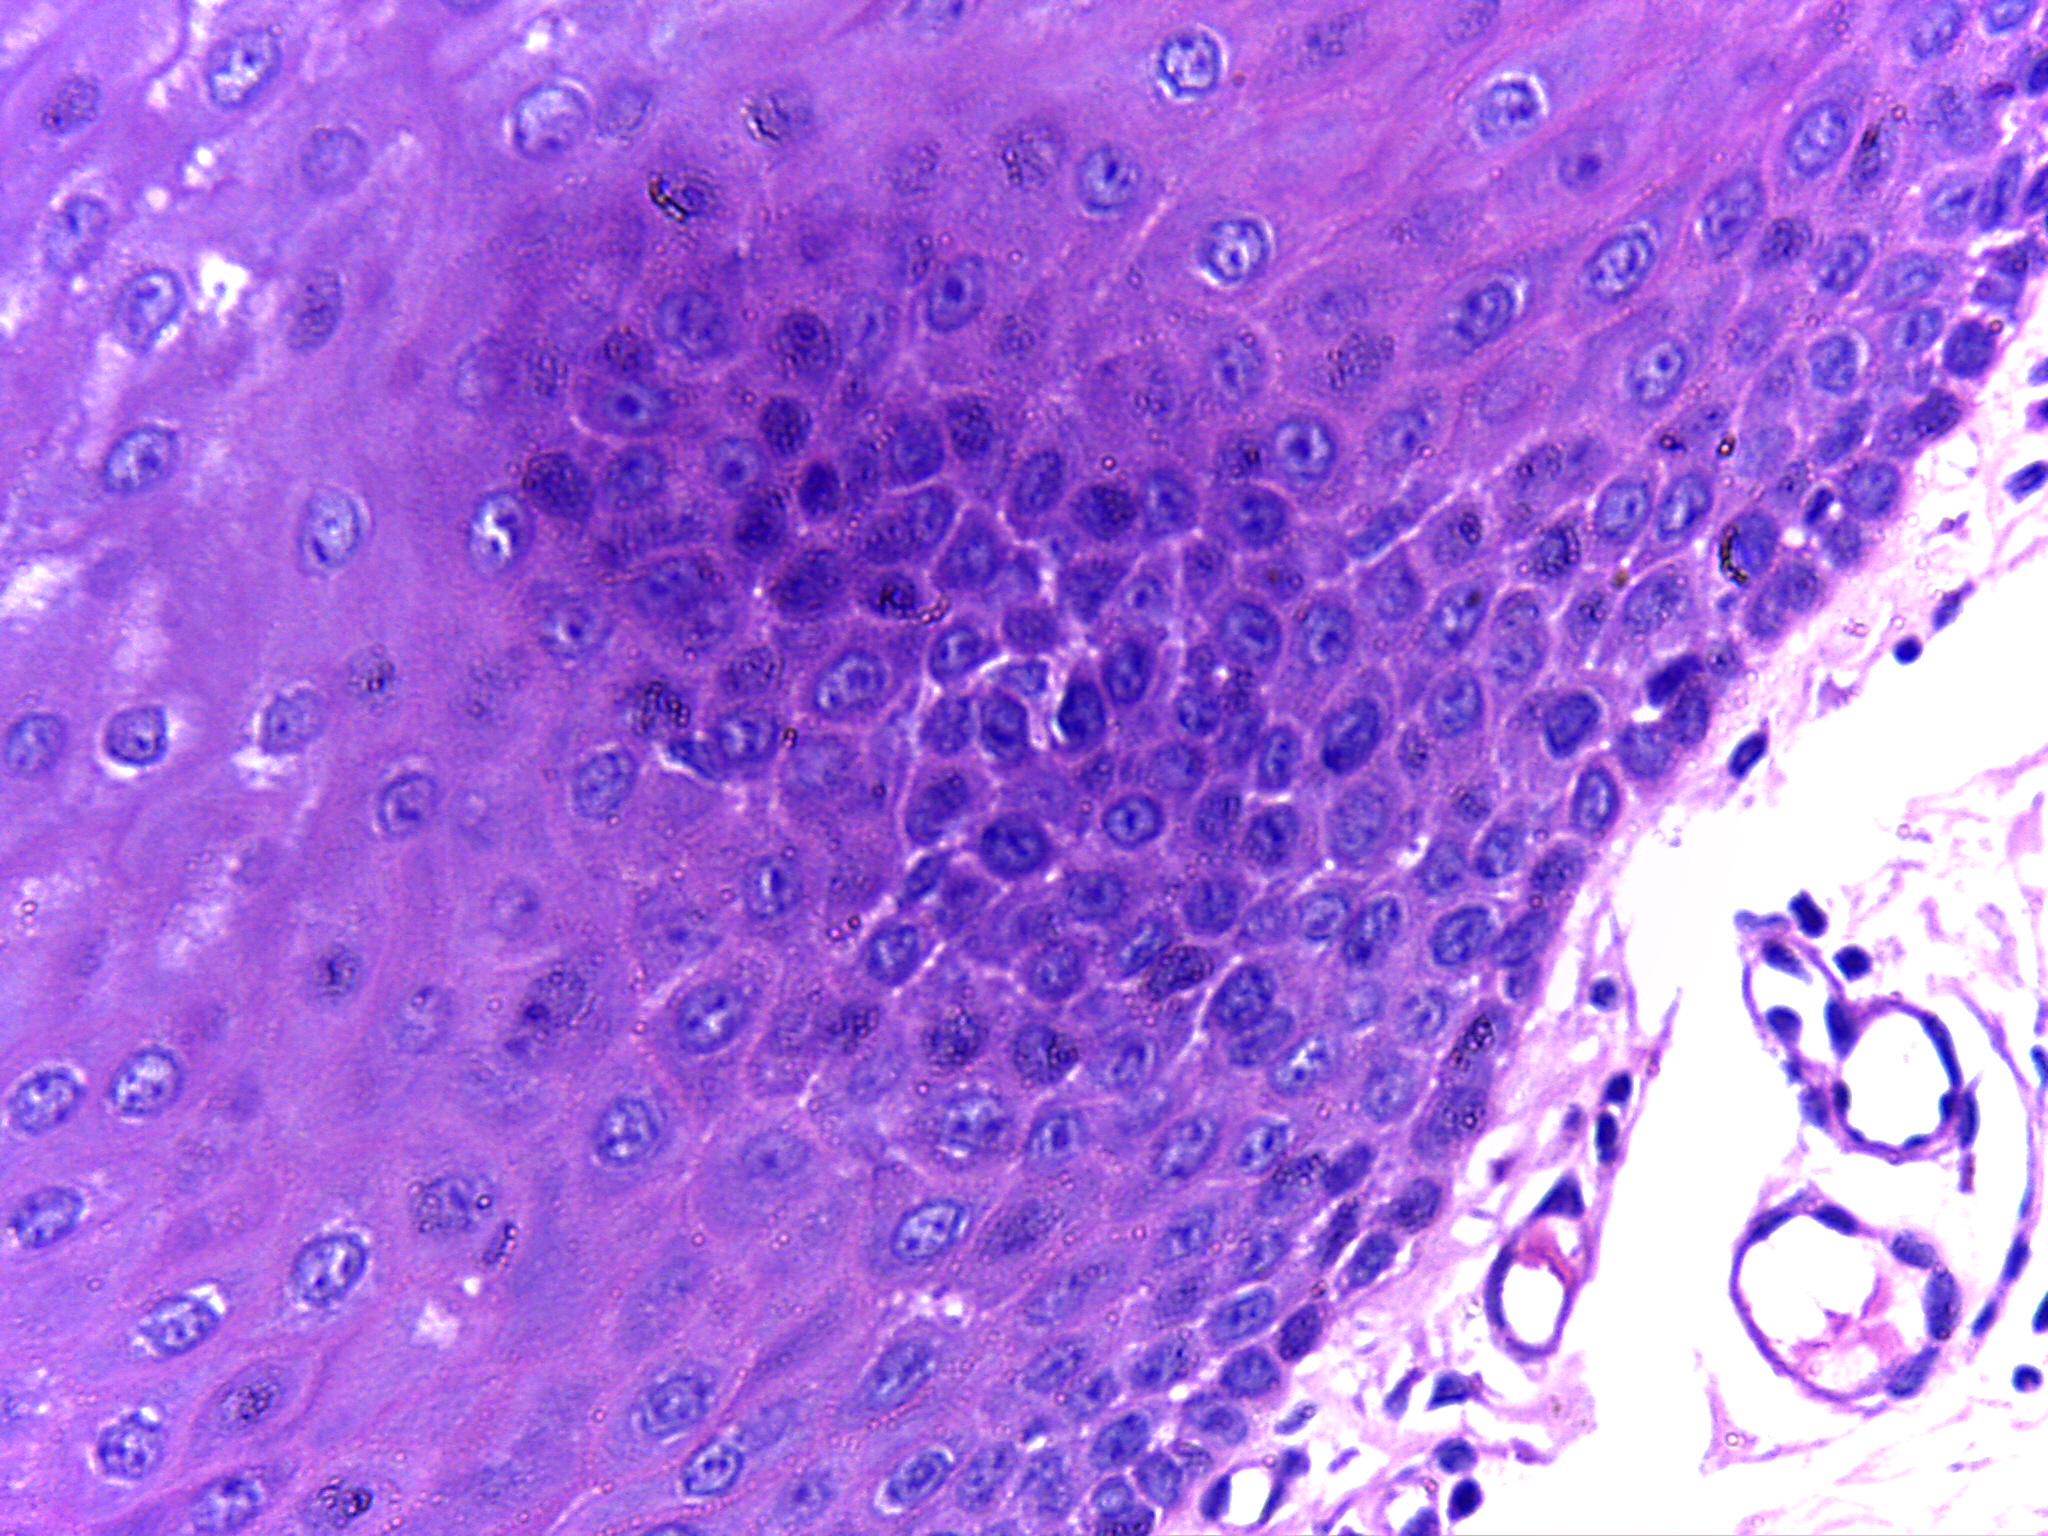
Diagnosis: Normal